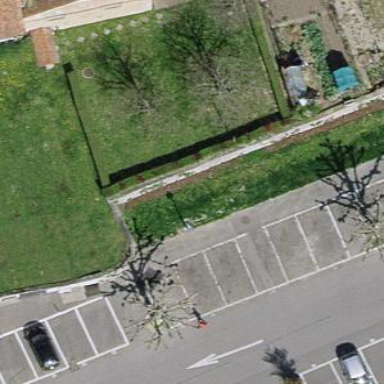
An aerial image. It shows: Garden that is leisure land.